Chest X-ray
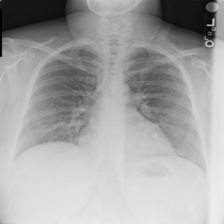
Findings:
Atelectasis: negative
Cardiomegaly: negative
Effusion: negative
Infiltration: negative
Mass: negative
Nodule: negative
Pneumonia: negative
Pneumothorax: negative
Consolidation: negative
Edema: negative
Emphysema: negative
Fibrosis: negative
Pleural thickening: negative
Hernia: negative